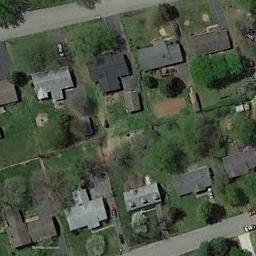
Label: medium_residential